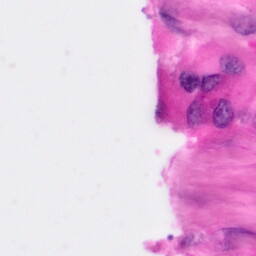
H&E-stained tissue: Pancreatic